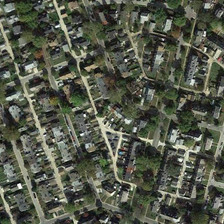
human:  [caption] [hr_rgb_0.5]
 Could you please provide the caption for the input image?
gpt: many buildings and green trees are in a dense residential area .

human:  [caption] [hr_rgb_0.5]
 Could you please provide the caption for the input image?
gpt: many buildings and green trees are in a dense residential area .

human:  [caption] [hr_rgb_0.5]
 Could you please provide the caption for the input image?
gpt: many buildings and green trees are in a dense residential area .

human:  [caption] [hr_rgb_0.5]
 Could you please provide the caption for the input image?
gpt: many buildings and green trees are in a dense residential area .

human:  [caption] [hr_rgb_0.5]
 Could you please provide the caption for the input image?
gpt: many buildings and green trees are in a dense residential area .